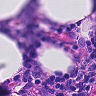
Metastatic tissue present: no